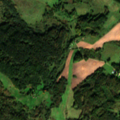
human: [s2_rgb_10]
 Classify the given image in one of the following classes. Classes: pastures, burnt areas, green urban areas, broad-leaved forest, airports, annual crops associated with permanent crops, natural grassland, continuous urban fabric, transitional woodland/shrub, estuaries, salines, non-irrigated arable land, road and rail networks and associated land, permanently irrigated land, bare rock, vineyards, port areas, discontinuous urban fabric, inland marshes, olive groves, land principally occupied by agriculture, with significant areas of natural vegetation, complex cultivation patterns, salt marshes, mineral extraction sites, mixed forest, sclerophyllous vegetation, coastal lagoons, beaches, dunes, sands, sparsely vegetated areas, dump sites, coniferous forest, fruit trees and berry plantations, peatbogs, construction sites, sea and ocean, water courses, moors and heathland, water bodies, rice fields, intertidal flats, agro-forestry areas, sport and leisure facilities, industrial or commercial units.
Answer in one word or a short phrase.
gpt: non-irrigated arable land, pastures, land principally occupied by agriculture, with significant areas of natural vegetation, broad-leaved forest, mixed forest